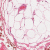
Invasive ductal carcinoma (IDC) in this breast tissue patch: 0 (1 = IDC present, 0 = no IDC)